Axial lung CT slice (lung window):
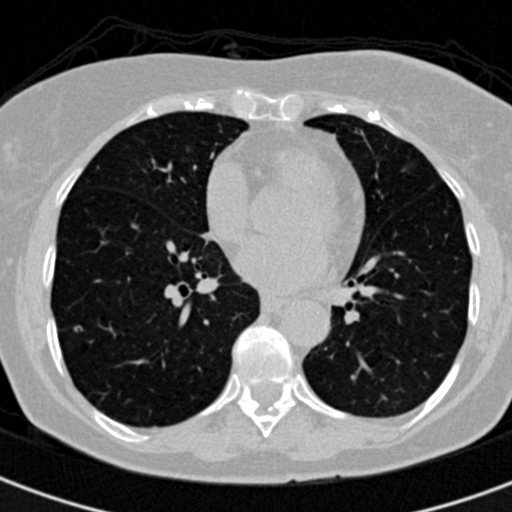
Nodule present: yes
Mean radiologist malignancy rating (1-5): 3